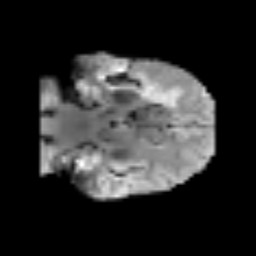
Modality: T2w
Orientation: coronal
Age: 56
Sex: male
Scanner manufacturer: siemens
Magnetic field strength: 3 T
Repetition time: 3.2 s
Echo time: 0.081 s